Question: Code:
'''
myresult = [(449, u'text1', u'checkbox'), (454, u'text2', u'textbox'), (455, u'text3', u'textbox')]
row = 0
for x, x1, x2 in myresult:
g = int(''.join(map(str, x))) # int type
l = ''.join(x1) # string type
k = ''.join(x2) # string type
rcount_general = self.tableWidget.rowCount()
self.tableWidget.insertRow(rcount_general)
r = 0
for i in range(rcount_general + 1):
if (k == "textbox"):
self.cb = QtGui.QComboBox()
lis = ("---select---", "description", "multiple_input")
self.cb.addItems(lis)
self.cb.setCurrentIndex(1)
self.tableWidget_2.setCellWidget(rcount_general, 2, self.cb)
elif (k == "checkbox"):
self.cb = QtGui.QComboBox()
lis = ("---select---", "description", "multiple_input")
self.cb.addItems(lis)
self.cb.setCurrentIndex(2)
self.tableWidget_2.setCellWidget(rcount_general, 2, self.cb)
self.tableWidget.setItem(row, 0, QtGui.QTableWidgetItem(g))
self.tableWidget.setItem(row, 1, QtGui.QTableWidgetItem(l))
r = r + 1
row = row + 1
'''
Error:
g = ''.join(map(str, x))
TypeError: argument 2 to map() must support iteration
please check below attached image which has expected output .Thank you in advance

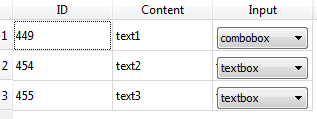
Answer: I do not understand why you want to use join, here it is only necessary to use enumerate:
'''
myresult = [(449, u'text1', u'checkbox'), (454, u'text2', u'textbox'), (455, u'text3', u'textbox')]
for row, result in enumerate(myresult):
self.tableWidget.insertRow(self.tableWidget.rowCount())
for column, value in enumerate(result):
item = QtWidgets.QTableWidgetItem(str(value))
if column == 2:
combo = QtWidgets.QComboBox()
combo.addItems([value, "---select---", "description", "multiple_input"])
self.tableWidget.setCellWidget(row, column, combo)
self.tableWidget.setItem(row, column, item)
'''